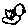
Label: bird